Question: Reason i'd like to add additional text is because, for whatever reason when i try to login and it wants me to add "@domain.local".
Is it possible to add that automatically? I tried converting it to a template and used UserName_TextChanged but it didn't like what i was trying to do.

Any ideas?
Thanks.
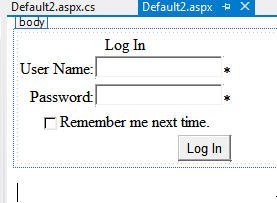
Answer: Based on the information on the web.config you are using Forms Authentication with an LDAP provider. I am going to make the assumption that you are using the ASP.NET Login control on your page.
In order to handle the appending of @domain.local to a user name prior to login you should handle the LoggingIn Event from the control with something similar to the following:
'''
void OnLoggingIn(object sender, System.Web.UI.WebControls.LoginCancelEventArgs e)
{
if (Login1.UserName.IndexOf("@domain.local", StringComparison.OrdinalIgnoreCase) == -1)
{
Login1.UserName += "@domain.local";
}
}
'''
Of course you probably need a more precise process to determine the proper way to handle the user name.
You can find more information about the login control and its events here:
<URL>